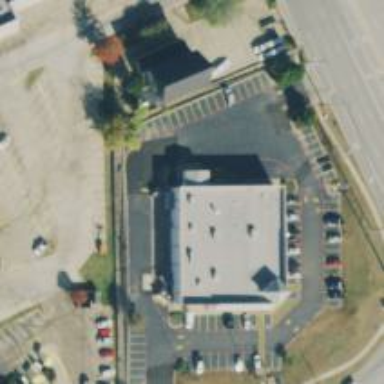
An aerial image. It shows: Pharmacy providing healthcare services.